Interaction volume radius: 5 \u00c5
Interaction volume height: 10 \u00c5
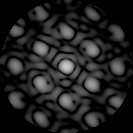
Disorder parameter: 0.3589